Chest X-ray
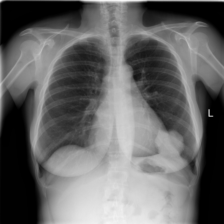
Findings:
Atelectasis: negative
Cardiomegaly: negative
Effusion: negative
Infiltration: negative
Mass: positive
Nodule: negative
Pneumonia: negative
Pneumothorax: negative
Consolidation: negative
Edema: negative
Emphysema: negative
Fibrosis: negative
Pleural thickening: negative
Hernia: negative